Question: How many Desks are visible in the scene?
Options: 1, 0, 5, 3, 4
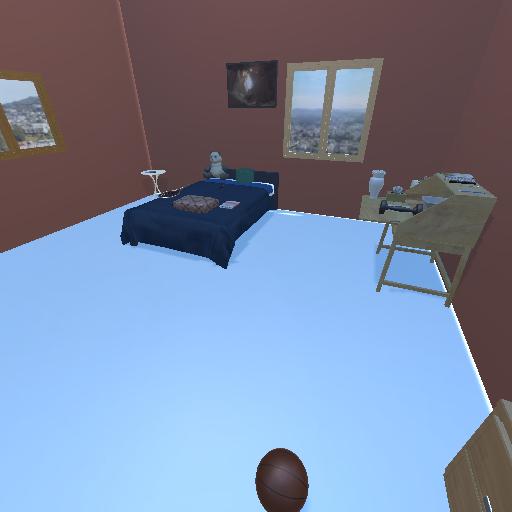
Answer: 1